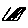
Label: bird